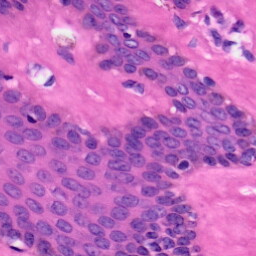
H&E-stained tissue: Skin